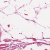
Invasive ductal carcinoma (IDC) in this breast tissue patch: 0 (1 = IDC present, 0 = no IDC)